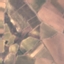
Land use / land cover class: PermanentCrop